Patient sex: M
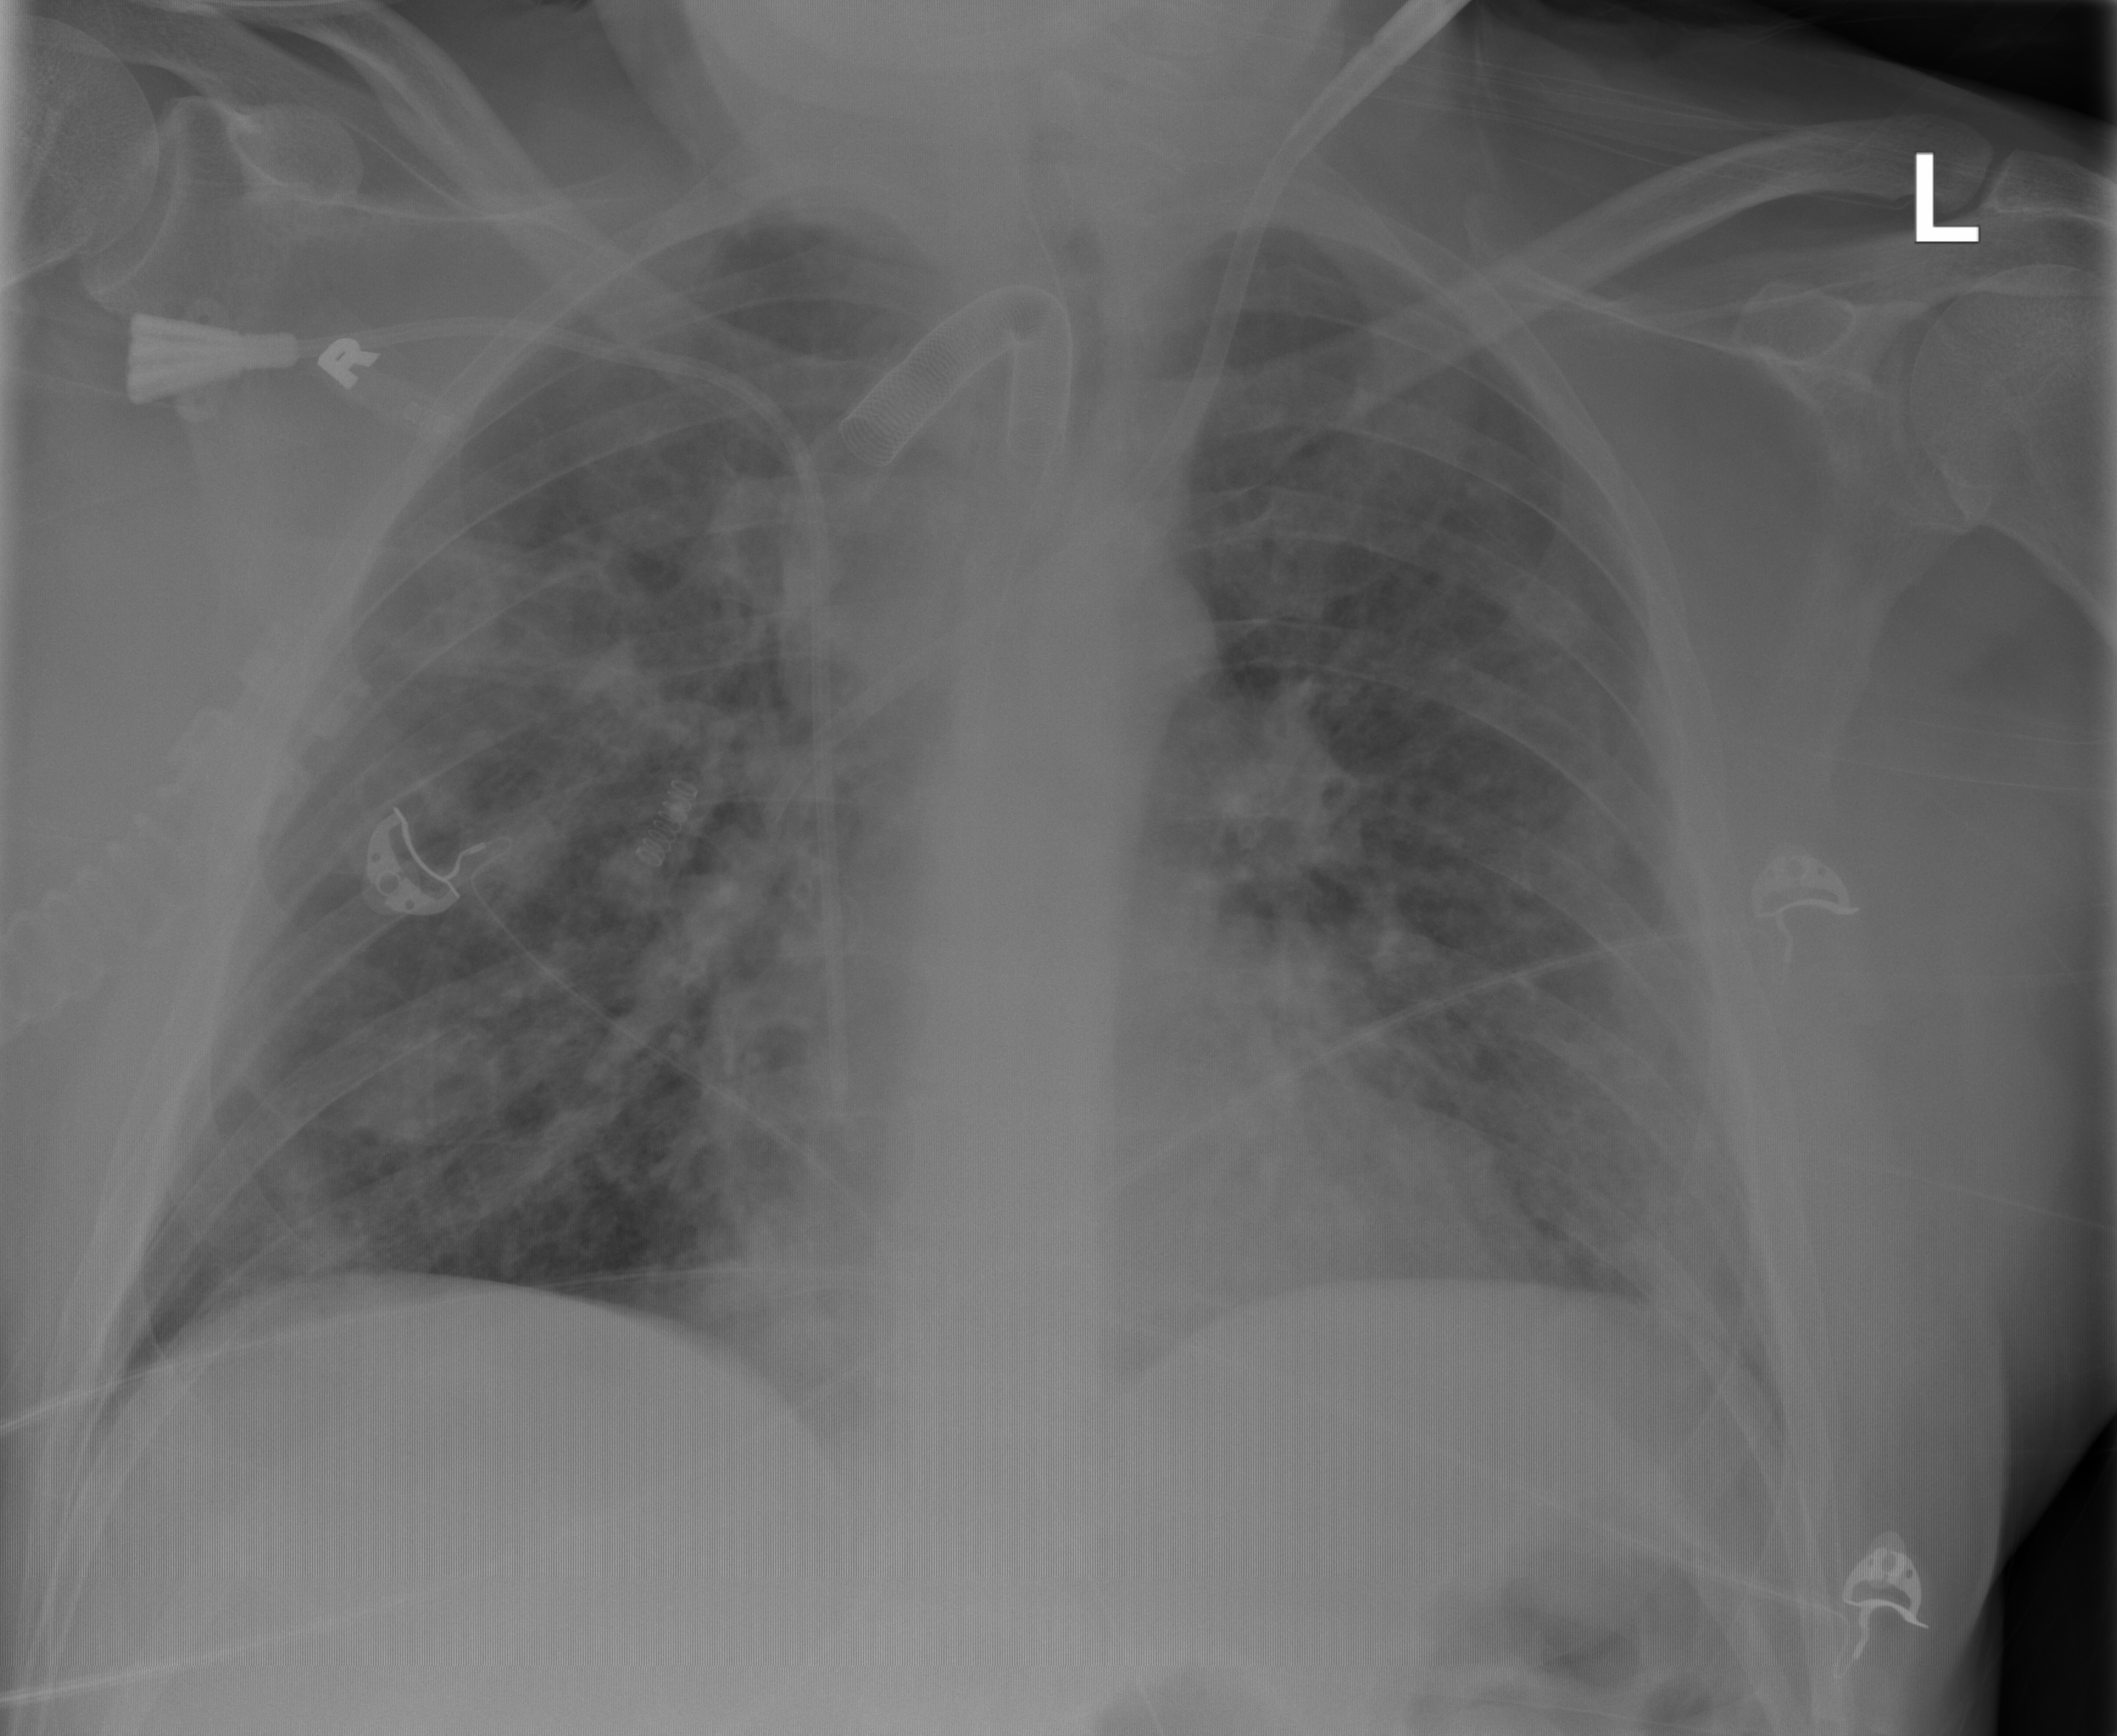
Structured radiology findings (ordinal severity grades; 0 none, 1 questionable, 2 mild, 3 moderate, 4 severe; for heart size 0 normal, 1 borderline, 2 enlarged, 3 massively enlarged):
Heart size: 1
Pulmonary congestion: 2
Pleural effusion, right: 0
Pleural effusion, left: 0
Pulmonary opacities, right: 2
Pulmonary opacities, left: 2
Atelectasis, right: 0
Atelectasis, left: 2